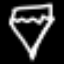
Label: diamond